Question: There are 2 threads. One is providing the number, the other is the one using tkinter that catches the number once it is produced.
I use scrollbar for the number sequences. However, i want to see some details of what i click, like the square number.
For example, if i click 8 in Result,i can get 64 in Detail
picture of my idea

So how to achieve this? My current code is here:
'''
from concurrent.futures import ThreadPoolExecutor
from tkinter import *
from time import sleep
global root
global scrollbar
global listb
def my_func1():
global root
global Scrollbar
root = Tk()
lbl1 = Label(root, text="Result:", fg='black',
font=("Helvetica", 16, "bold"))
lbl2 = Label(root, text="Detail:", fg='black',
font=("Helvetica", 16, "bold"))
lbl1.grid(row=0, column=0, sticky=W)
lbl2.grid(row=2, column=0, sticky=W)
frm = Frame(root)
frm.grid(row=1, columnspan=2, sticky=N + S + W + E)
try:
scrollbar = Scrollbar(frm, orient=VERTICAL)
global listb
listb = Listbox(frm, yscrollcommand=scrollbar.set, width=50)
scrollbar.config(command=listb.yview)
scrollbar.pack(side=RIGHT, fill=Y)
listb.pack(fill=BOTH, expand=YES)
detail = Listbox(root, height=10, font=("Helvetica", 12))
detail.grid(row=6, columnspan=2, sticky=E + W + N)
except:
pass
root.mainloop()
def my_func2():
global listb
sleep(0.1)
for i in range(1000):
sleep(0.3)
vw = listb.yview()
listb.insert(END, i)
listb.yview_moveto(vw[-1])
print(i)
executors_list = []
with ThreadPoolExecutor(max_workers=5) as executor:
executors_list.append(executor.submit(my_func1))
executors_list.append(executor.submit(my_func2))
'''
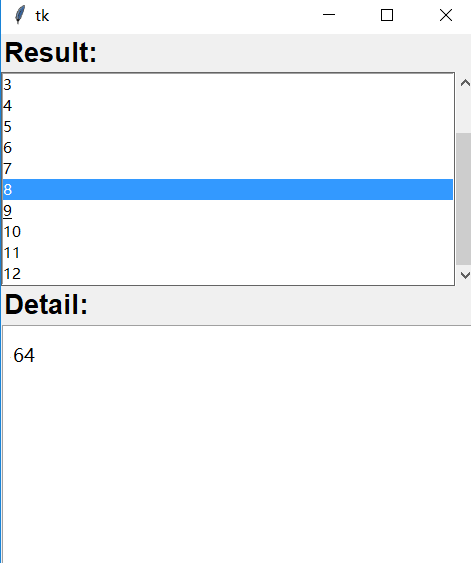
Answer: Thanks everyone for the help. The answer is here:
'''
import time, threading
from time import sleep
from tkinter import *
from tkinter import messagebox
global listb
class App(object):
def __init__(self, root):
def onselect(evt):
w = evt.widget
index = int(w.curselection()[0])
value = w.get(index)
detail.delete('1.0', END)
detail.insert(END,str(value*value))
lbl1 = Label(root, text="Result:", fg='black',
font=("Helvetica", 16, "bold"))
lbl2 = Label(root, text="Detail:", fg='black',
font=("Helvetica", 16, "bold"))
lbl1.grid(row=0, column=0, sticky=W)
lbl2.grid(row=2, column=0, sticky=W)
frm = Frame(root)
frm.grid(row=1, columnspan=2, sticky=N + S + W + E)
scrollbar = Scrollbar(frm, orient=VERTICAL)
global listb
listb = Listbox(frm, yscrollcommand=scrollbar.set, width=50)
scrollbar.config(command=listb.yview)
scrollbar.pack(side=RIGHT, fill=Y)
listb.pack(fill=BOTH, expand=YES)
detail = Text(root, height=10, font=("Helvetica", 12))
detail.grid(row=6, columnspan=2, sticky=E + W + N)
listb.bind('<<ListboxSelect>>', onselect)
def InfiniteProcess():
global listb
sleep(0.1)
for i in range(1000):
sleep(0.3)
vw = listb.yview()
listb.insert(END, i)
listb.yview_moveto(vw[-1])
#print(i)
finish = False
Process = threading.Thread(target=InfiniteProcess)
Process.start()
mainWindow = Tk()
app = App(mainWindow)
mainWindow.mainloop()
finish = True
Process.join()
'''